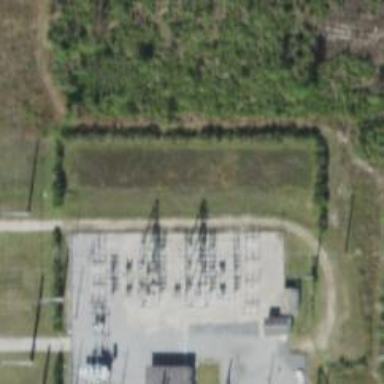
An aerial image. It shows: Outdoor switch for power.